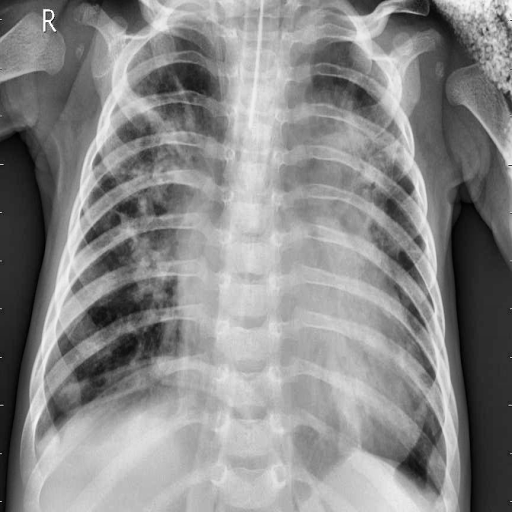
Finding: PNEUMONIA